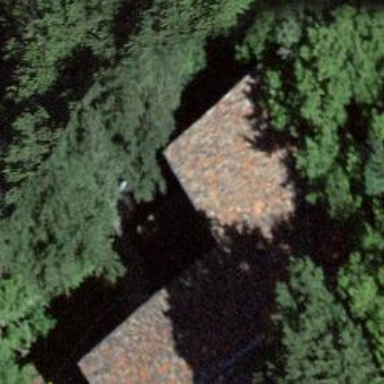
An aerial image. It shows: Concrete steps.